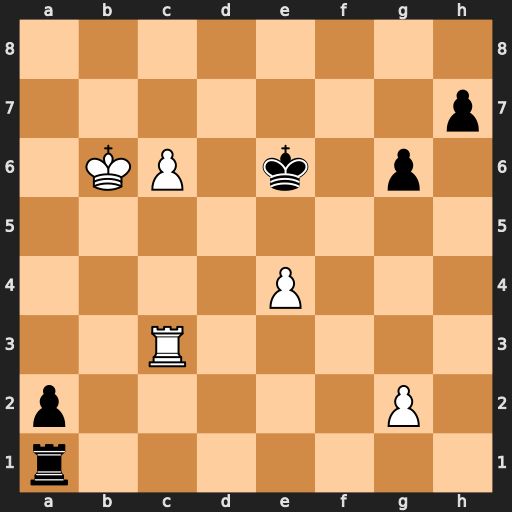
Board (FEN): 8/7p/1KP1k1p1/8/4P3/2R5/p5P1/r7
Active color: w
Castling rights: -
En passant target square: -
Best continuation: c7 Rb1+ Kc6 Kf7 c8=Q